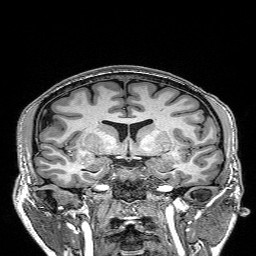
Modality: T1w
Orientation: sagittal